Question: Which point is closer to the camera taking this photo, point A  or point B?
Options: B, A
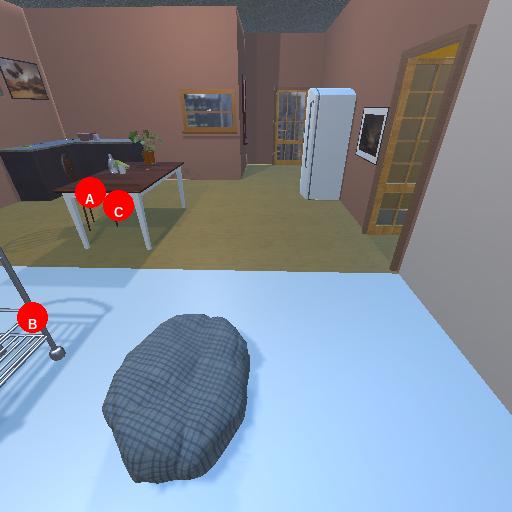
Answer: B